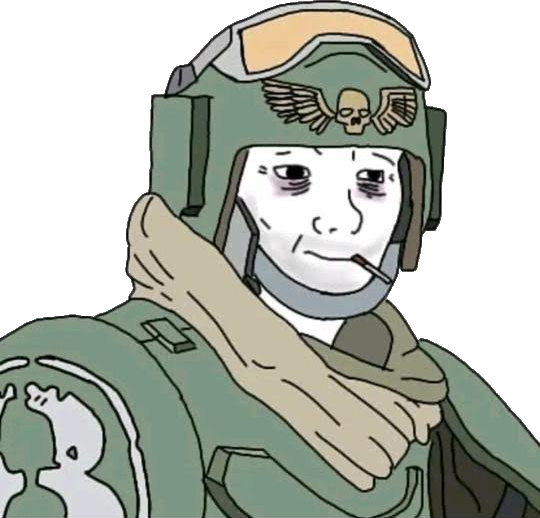
Label: 5_Doomer